В коробке (см. рисунок а) собрана некоторая электрическая цепь и сделаны две пары выводов: «вход» и «выход».   К клеммам «выход» подключен идеальный амперметр (его сопротивление равно нулю). K клеммам «вход» подключают через резистор сопротивлением $R=1~Ом$ батарею с ЭДС $\mathscr {E}=4~В$. При этом через амперметр течет ток $I_{1}=1~А$. Если к клеммам «вход» подключить цепь из двух таких батарей и таких же двух резисторов (см. рисунок б), то через амперметр течeт ток $I_{2}=2~А$.
Начертите схему какой-нибудь одной, по возможности простой, цепи, заключенной внутри коробки.
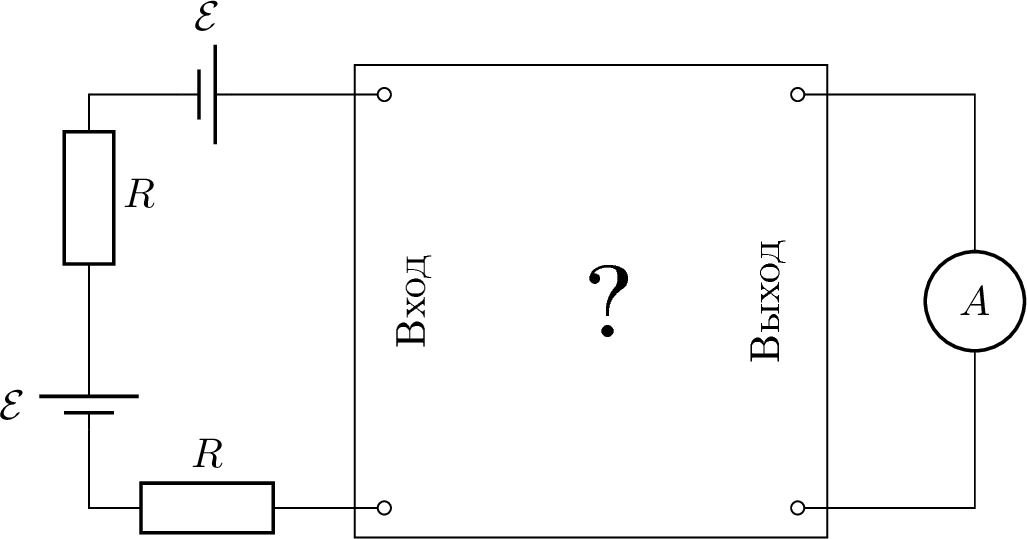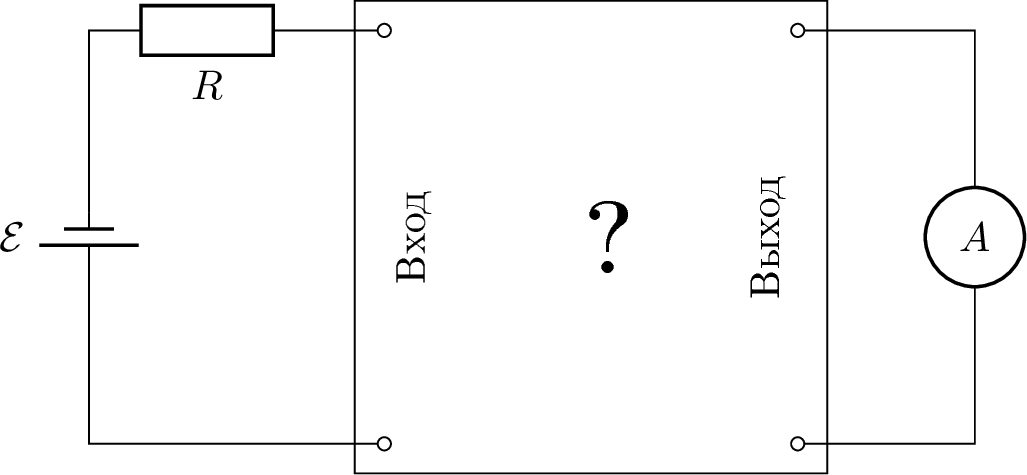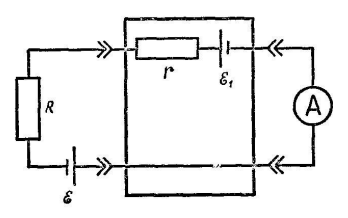
Темы:
T, Электричество, Цепи, Всероссийские, Цепь с резистором, Черный ящик, Амперметр